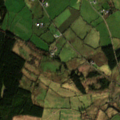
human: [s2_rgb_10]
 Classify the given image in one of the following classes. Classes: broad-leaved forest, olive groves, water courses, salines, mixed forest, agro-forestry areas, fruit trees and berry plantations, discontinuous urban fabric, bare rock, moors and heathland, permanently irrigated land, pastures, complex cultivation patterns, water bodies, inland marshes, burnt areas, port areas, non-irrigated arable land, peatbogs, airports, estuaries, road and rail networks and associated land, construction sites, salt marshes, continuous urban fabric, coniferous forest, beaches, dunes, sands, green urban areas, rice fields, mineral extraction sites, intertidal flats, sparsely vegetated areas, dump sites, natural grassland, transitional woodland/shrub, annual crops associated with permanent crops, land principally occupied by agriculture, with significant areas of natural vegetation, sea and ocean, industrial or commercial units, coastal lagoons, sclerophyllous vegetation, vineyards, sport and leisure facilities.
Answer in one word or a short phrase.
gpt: pastures, land principally occupied by agriculture, with significant areas of natural vegetation, coniferous forest